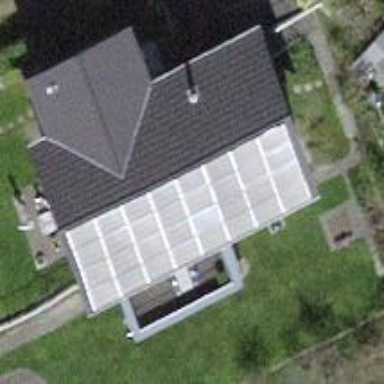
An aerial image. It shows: Solar power generator using photovoltaic method with solar photovoltaic panel types.